Current action and preconditions to check: trajectory_clear

Your task: For each precondition in the list above, predict whether it will hold at this action.

Consider the current scene as observed from the mobile robot's camera, and analyze the predicted future states of all dynamic agents (e.g., people, animals, vehicles, or any moving entities) within the NEXT SECOND.

IMPORTANT: Only answer "very likely" if you are absolutely certain—based on strong, clear evidence—that a dynamic agent will violate the precondition in the predicted future state. Do NOT answer "very likely" for unlikely, ambiguous, or low-probability risks.

Ask yourself for each precondition: Is there a high probability, with clear and convincing evidence, that the predicted future states of any dynamic agent will interfere with the predicted future state of the currently executing action within the NEXT SECOND, causing that precondition to fail?

Assess the risk level based on these predictions. Use "likely" or "very likely" if motions create a clear risk of interference.

Use "neutral" or "improbable" if agents are nearby but their predicted paths are clearly diverging or non-conflicting.

Failure Risk Categories: "very improbable", "improbable", "neutral", "likely", "very likely"

Answer Format: Output ONLY the probability_of_failure value from these categories: "very improbable", "improbable", "neutral", "likely", "very likely"

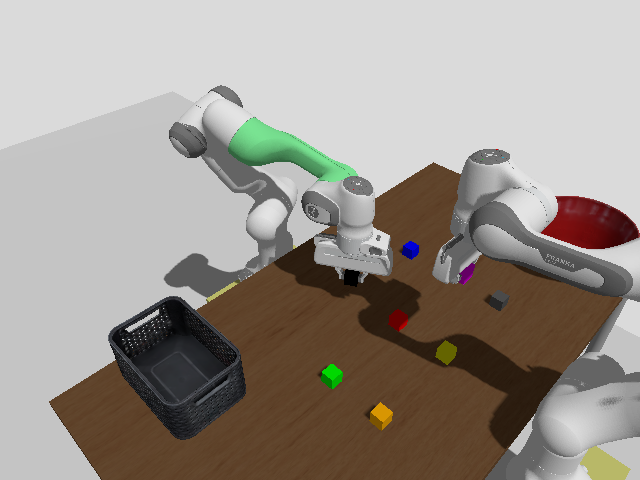

Answer: very improbable